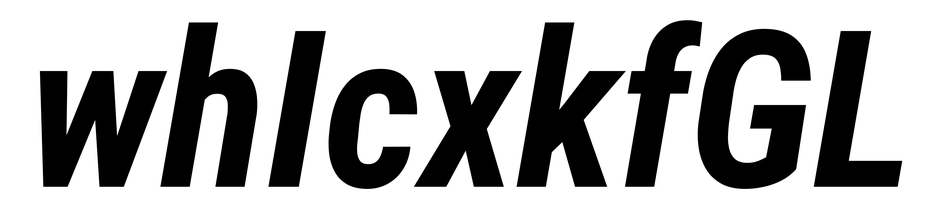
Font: Roboto-Italic_Condensed_Bold_Italic